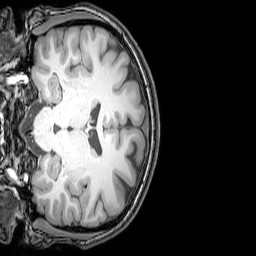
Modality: T1w
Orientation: coronal
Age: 22
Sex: female
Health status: healthy
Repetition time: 0.081 s
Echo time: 0.037 s